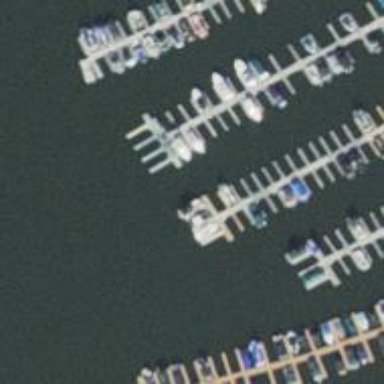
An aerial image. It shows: Man-made pier.